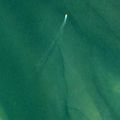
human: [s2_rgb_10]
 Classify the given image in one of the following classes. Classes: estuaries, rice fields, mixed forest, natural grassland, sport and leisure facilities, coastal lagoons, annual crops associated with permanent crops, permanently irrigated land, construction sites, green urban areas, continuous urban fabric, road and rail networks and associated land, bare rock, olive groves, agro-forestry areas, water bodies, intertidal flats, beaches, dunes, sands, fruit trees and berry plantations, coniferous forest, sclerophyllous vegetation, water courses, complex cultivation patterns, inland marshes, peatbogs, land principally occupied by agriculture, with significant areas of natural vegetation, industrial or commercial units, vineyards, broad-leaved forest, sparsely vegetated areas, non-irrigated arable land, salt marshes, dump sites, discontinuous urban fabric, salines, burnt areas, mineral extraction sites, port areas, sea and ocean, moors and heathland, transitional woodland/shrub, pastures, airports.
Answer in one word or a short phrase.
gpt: estuaries